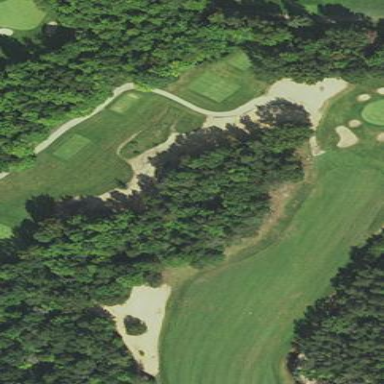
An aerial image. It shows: Golf bunker filled with sandy terrain.